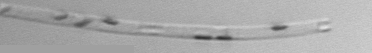
Label: Eucampia_morphytype1